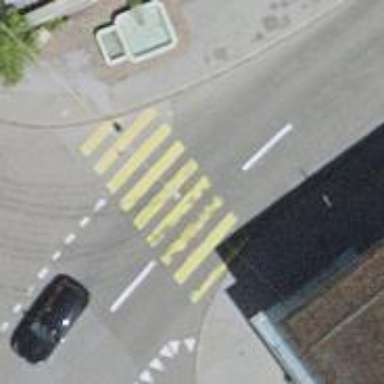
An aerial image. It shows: Uncontrolled road crossing.